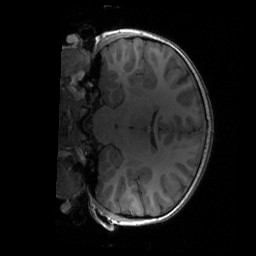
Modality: T1w
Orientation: coronal
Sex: male
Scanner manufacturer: siemens
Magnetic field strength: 3 T
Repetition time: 1.9 s
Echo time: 0.00243 s